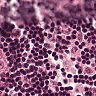
Metastatic tissue present: no